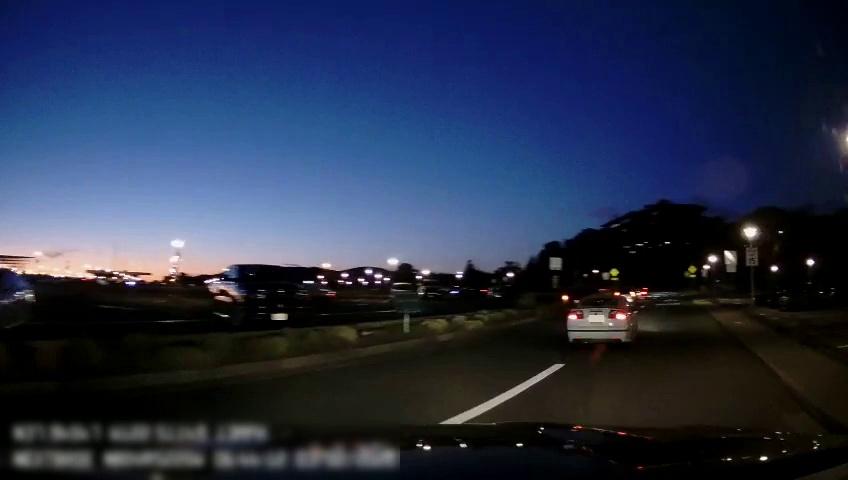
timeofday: Night
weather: Other
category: Drivable Space
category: Vehicles | Car
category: Vehicles | SUV
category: Vehicles | Car
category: Lanes | Alternate Lane
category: Traffic | Signs